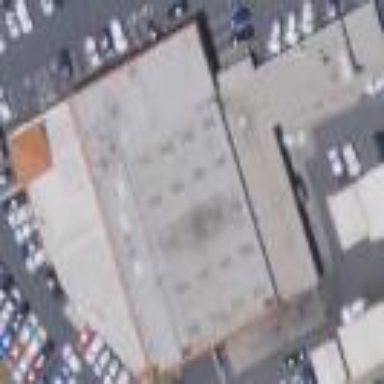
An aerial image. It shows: Building that houses car shop.